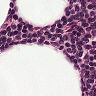
Metastatic tissue present: no